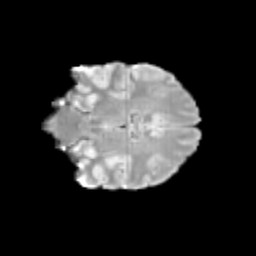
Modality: T2w
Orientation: coronal
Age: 12
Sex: female
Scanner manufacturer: siemens
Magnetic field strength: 3 T
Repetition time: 3.8 s
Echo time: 0.07 s